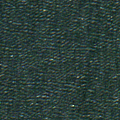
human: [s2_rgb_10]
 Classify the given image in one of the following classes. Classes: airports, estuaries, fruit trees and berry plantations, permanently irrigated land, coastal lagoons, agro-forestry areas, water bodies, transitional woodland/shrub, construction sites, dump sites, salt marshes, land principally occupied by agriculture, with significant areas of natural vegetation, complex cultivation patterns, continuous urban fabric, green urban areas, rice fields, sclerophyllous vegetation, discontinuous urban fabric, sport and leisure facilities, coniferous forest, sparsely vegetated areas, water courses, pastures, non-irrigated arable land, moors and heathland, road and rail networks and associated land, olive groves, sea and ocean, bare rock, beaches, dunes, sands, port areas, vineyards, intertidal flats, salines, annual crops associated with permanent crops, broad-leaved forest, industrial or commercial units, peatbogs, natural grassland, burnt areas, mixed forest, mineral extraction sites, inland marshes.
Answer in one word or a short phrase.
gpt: sea and ocean